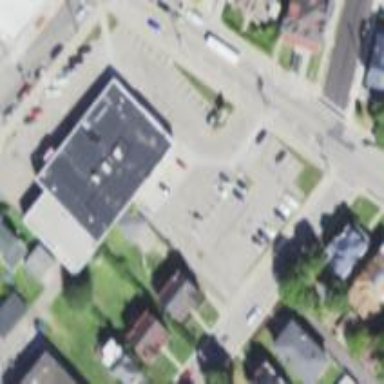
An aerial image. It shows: Retail building.